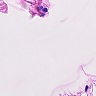
Metastatic tissue present: no